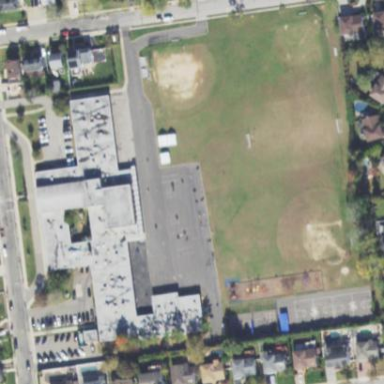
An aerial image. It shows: School.